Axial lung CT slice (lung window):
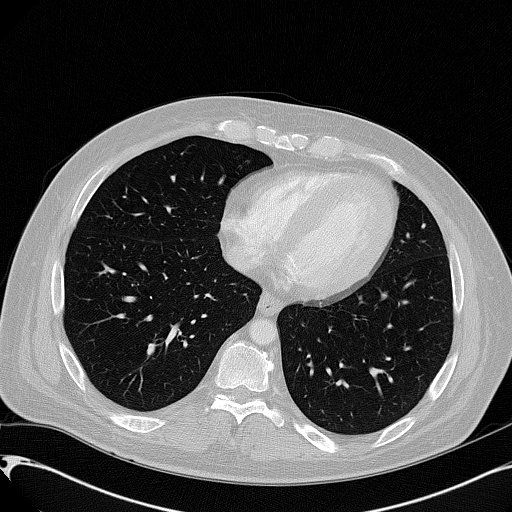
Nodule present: no